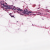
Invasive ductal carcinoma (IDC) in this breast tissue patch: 0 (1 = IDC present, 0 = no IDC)